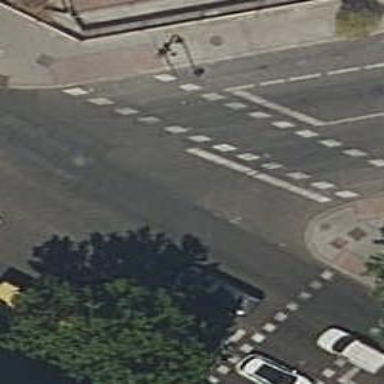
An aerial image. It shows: Road crossing with traffic signals.